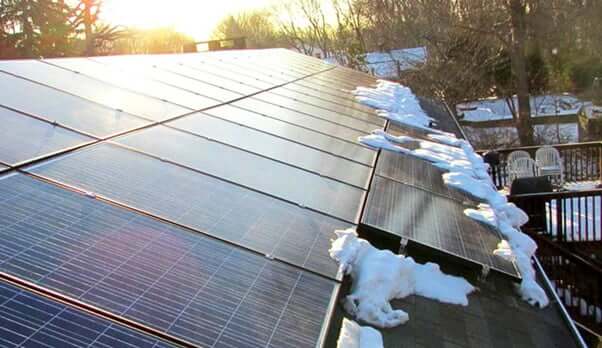
Label: Snow-Covered